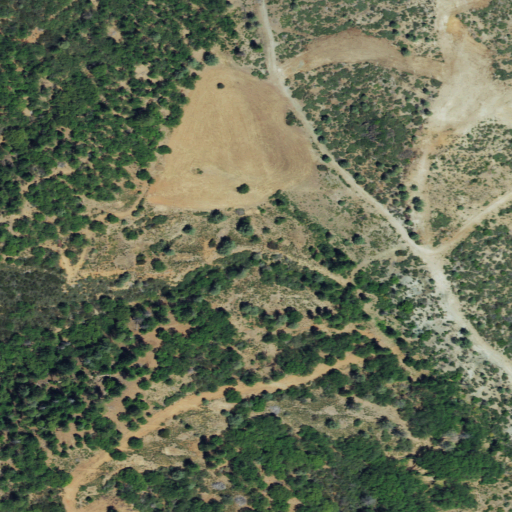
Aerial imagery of depression(s) in California named Bear Wallow containing grassland, shrub, and deciduous forest